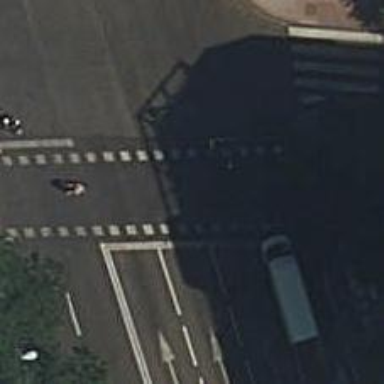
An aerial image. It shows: Road crossing with traffic signals.